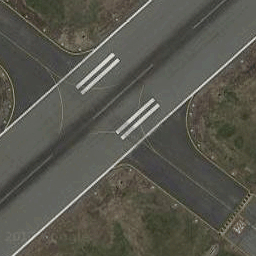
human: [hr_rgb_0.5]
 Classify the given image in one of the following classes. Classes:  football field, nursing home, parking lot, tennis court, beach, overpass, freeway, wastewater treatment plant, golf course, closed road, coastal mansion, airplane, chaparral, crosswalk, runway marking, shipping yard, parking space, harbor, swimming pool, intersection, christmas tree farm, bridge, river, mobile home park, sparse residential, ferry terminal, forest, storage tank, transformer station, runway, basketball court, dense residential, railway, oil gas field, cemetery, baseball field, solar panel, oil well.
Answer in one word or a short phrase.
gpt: runway